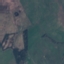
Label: Pasture